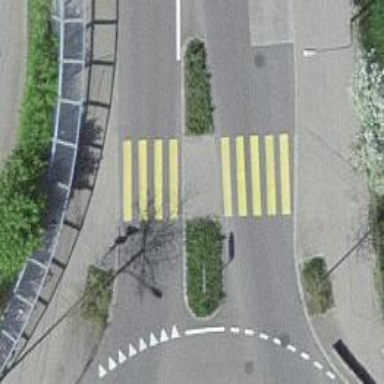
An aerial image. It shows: Zebra crossing with separate island for pedestrians.